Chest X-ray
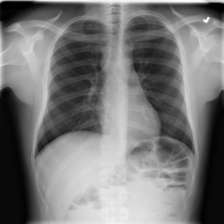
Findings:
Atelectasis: negative
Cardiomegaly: negative
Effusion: negative
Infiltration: negative
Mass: negative
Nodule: negative
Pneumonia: negative
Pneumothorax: negative
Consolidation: negative
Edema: negative
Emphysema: negative
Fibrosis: negative
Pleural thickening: negative
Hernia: negative